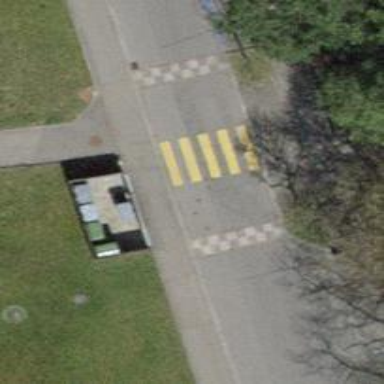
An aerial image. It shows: Uncontrolled crossing with zebra markings and traffic calming table on the road.